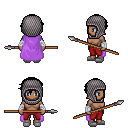
a pixel art fantasy rpg character, female body template, human, dark skin, lavender cape, red pants, black short bangs hairstyle, chain hood, white cloth bandages, white slippers, spear, four views (front, back, left, right), 2x2 character sprite sheet, small pixel art, hard edges, no anti-aliasing